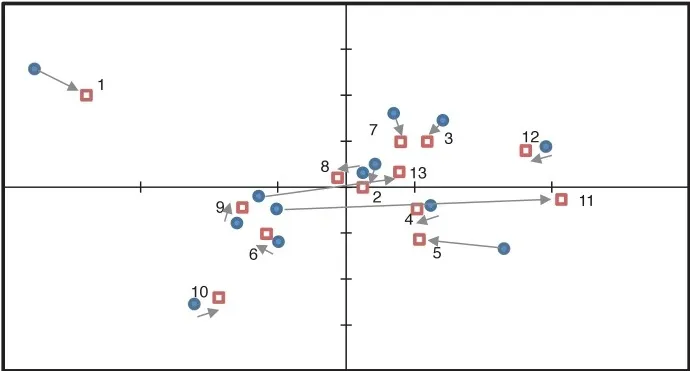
Relationships of the component scores between PCs 1 (the overall mean) and 2 (the cross-sectional contrast between the final and the remaining sections) ,between PCs 1.
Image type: chart (chart)